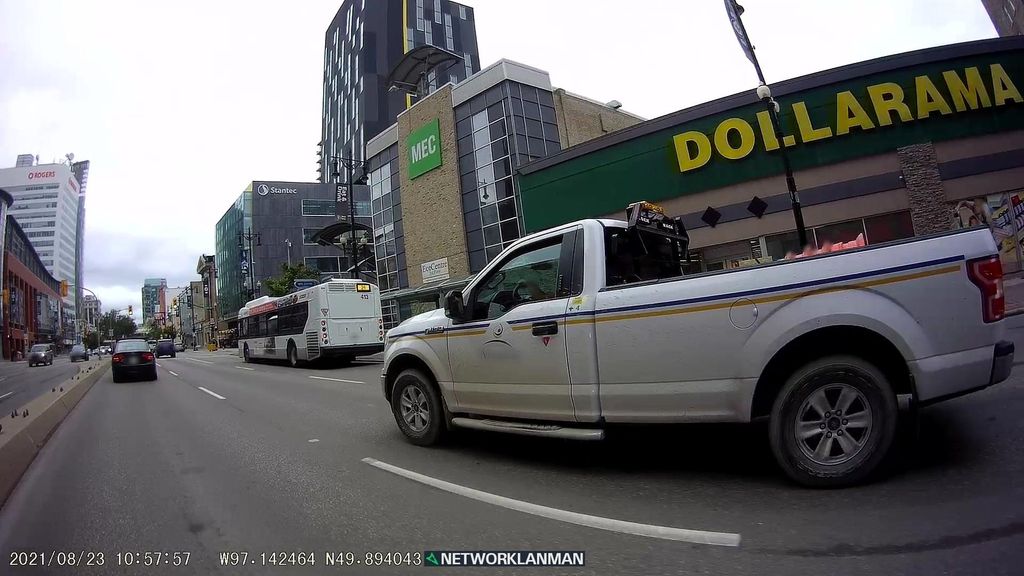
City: winnipeg